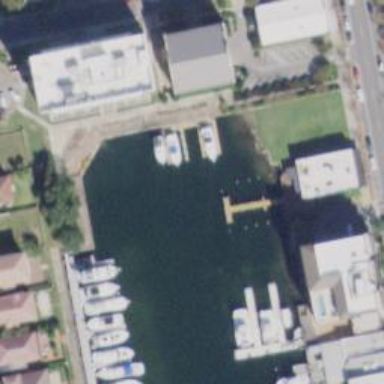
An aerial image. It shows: Man-made pier.